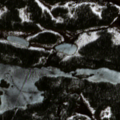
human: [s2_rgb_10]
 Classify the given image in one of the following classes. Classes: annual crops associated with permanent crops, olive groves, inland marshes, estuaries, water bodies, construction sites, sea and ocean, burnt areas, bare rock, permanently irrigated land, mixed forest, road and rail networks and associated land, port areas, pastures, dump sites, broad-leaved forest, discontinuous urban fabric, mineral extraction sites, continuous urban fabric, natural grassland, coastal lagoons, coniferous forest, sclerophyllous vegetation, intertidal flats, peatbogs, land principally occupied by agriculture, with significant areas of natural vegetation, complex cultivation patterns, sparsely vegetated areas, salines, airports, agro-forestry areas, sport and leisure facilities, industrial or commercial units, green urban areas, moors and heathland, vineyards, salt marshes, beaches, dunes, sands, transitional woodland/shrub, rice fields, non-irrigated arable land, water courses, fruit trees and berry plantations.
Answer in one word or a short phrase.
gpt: coniferous forest, transitional woodland/shrub, water bodies